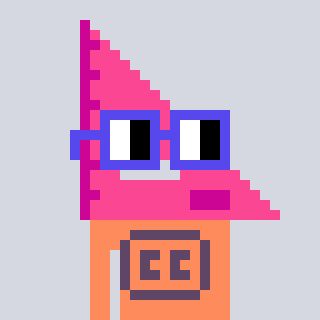
a pixel art character with square blue glasses, a squadron ruler-shaped head and a peachy-colored body on a cool background